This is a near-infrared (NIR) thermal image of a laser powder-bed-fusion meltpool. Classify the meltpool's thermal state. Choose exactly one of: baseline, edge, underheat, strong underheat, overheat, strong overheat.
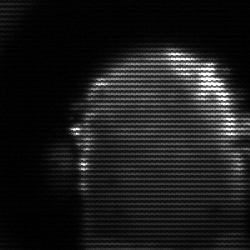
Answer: baseline